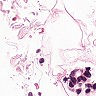
Metastatic tissue present: no